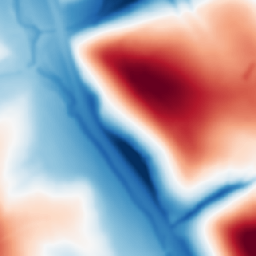
Category: multiscale
Decomposition family: dog_multiscale
Decomposition parameters: sigma_ratio: 2
n_scales: 5
base_sigma: 2
Upsampling method: area
Upsampling parameters: scale: 8
Upsampling scale: 8